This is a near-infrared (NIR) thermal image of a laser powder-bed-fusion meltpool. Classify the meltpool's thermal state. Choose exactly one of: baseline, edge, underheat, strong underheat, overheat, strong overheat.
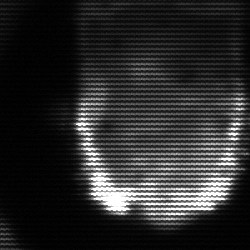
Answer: baseline